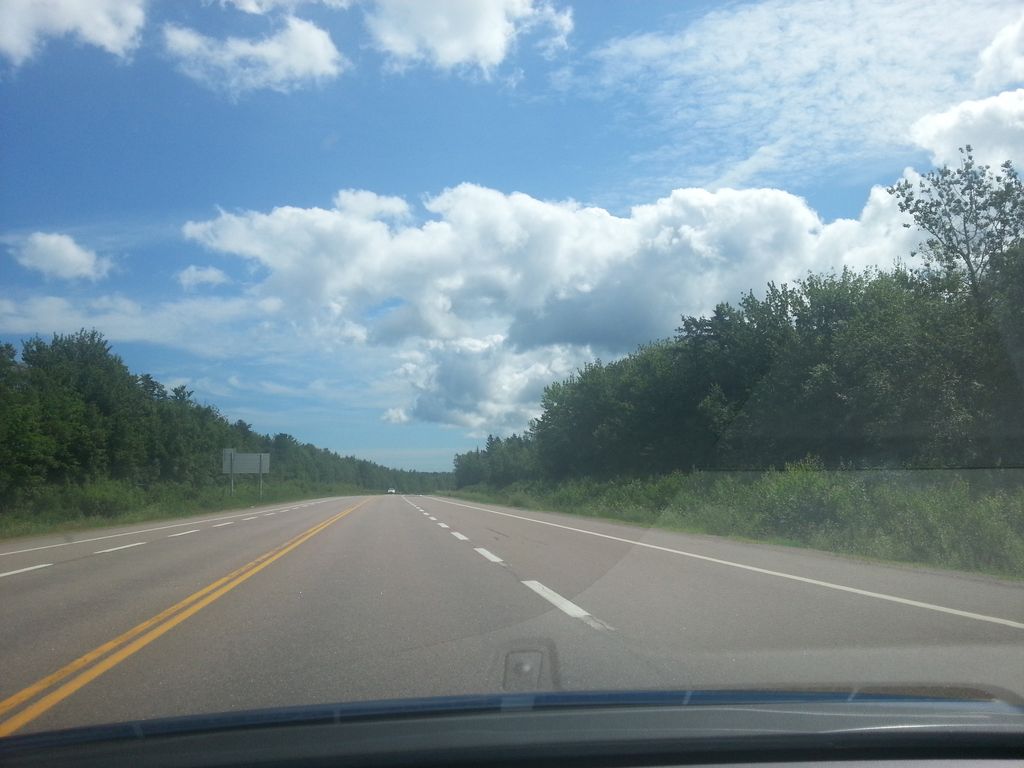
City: charlottetown